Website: bh-photo
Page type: payment
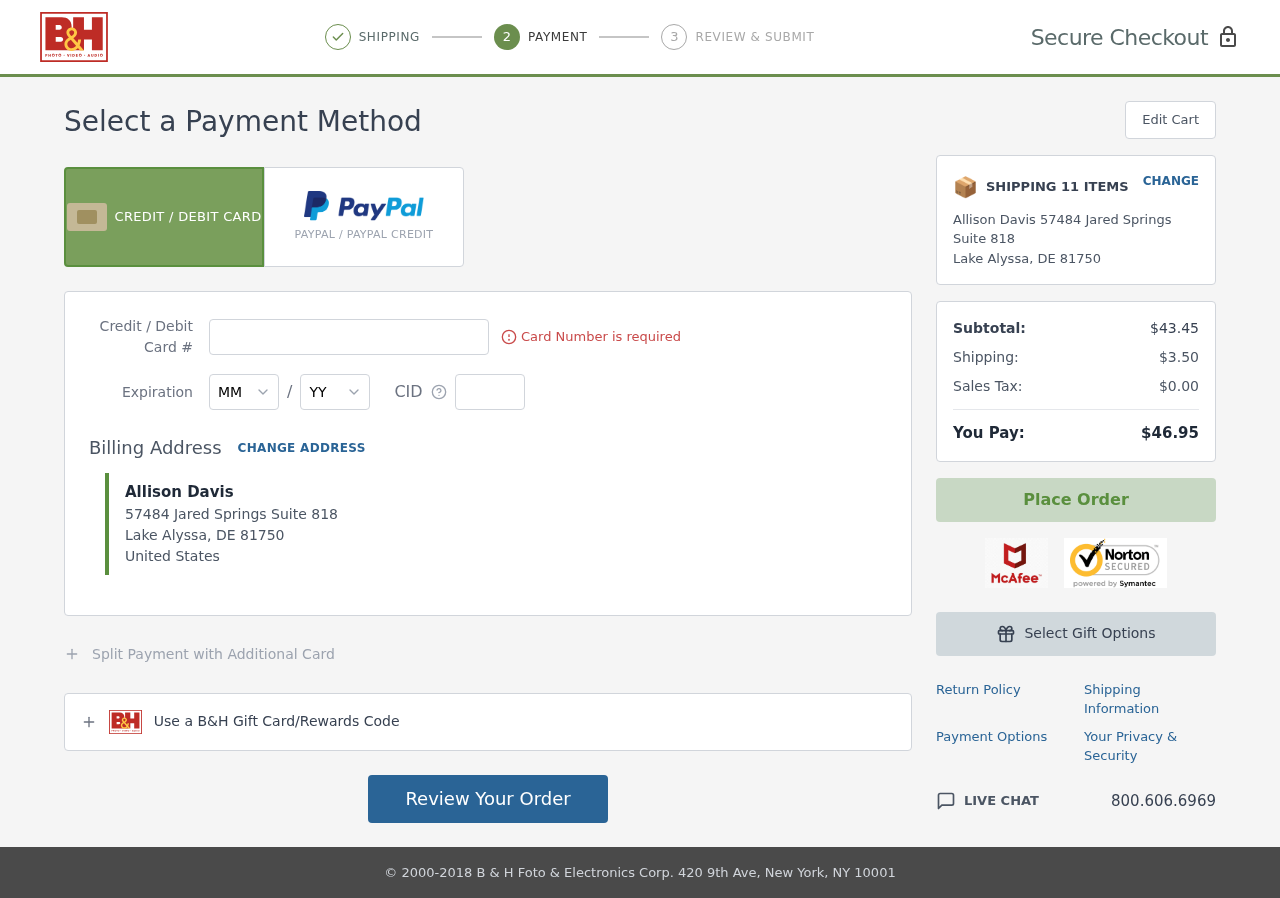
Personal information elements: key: PII_CARD_CVV
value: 827
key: PII_CARD_EXPIRY_MONTH
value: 11
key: PII_CARD_EXPIRY_YEAR
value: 29
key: PII_CARD_NUMBER
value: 4671 5958 7501 2840
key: PII_CITY
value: Lake Alyssa
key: PII_COUNTRY
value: United States
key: PII_FULLNAME
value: Allison Davis
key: PII_POSTCODE
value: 81750
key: PII_STATE_ABBR
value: DE
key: PII_STREET
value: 57484 Jared Springs Suite 818
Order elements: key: ORDER_NUM_ITEMS
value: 11
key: ORDER_SUBTOTAL
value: $43.45
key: ORDER_SHIPPING_COST
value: $3.50
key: ORDER_TAX
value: $0.00
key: ORDER_TOTAL
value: $46.95